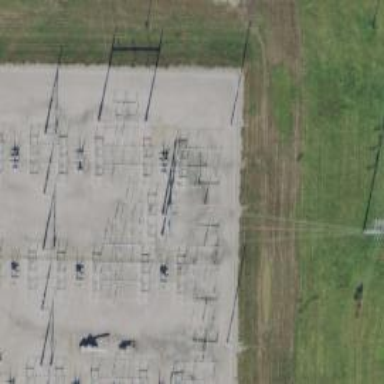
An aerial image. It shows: Switch for power supply.